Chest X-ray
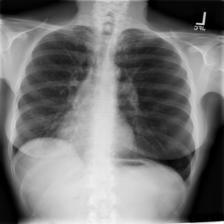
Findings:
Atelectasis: negative
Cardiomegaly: negative
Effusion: negative
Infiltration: negative
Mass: negative
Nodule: negative
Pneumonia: negative
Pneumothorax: negative
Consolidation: negative
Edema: negative
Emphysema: positive
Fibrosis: negative
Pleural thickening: negative
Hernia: negative